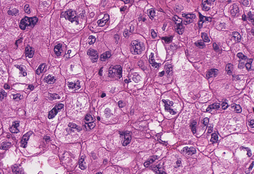
Tumor epithelial tissue: yes
Tumor-associated stroma tissue: no
Normal tissue: no